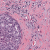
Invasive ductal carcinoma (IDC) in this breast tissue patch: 0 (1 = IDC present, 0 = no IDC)